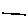
Label: line